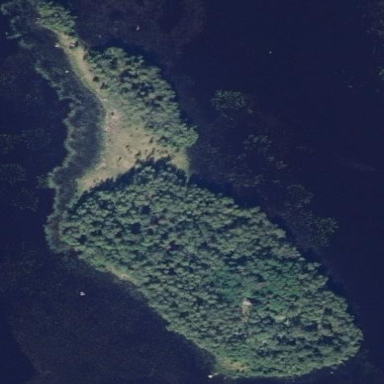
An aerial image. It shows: Islet surrounded by woodland.